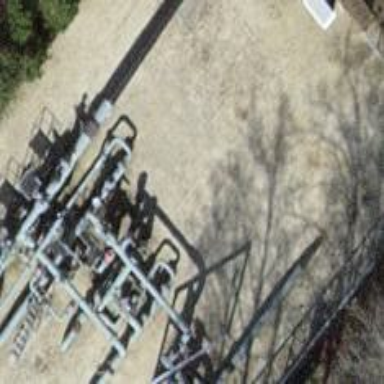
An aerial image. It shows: Pipeline structure.